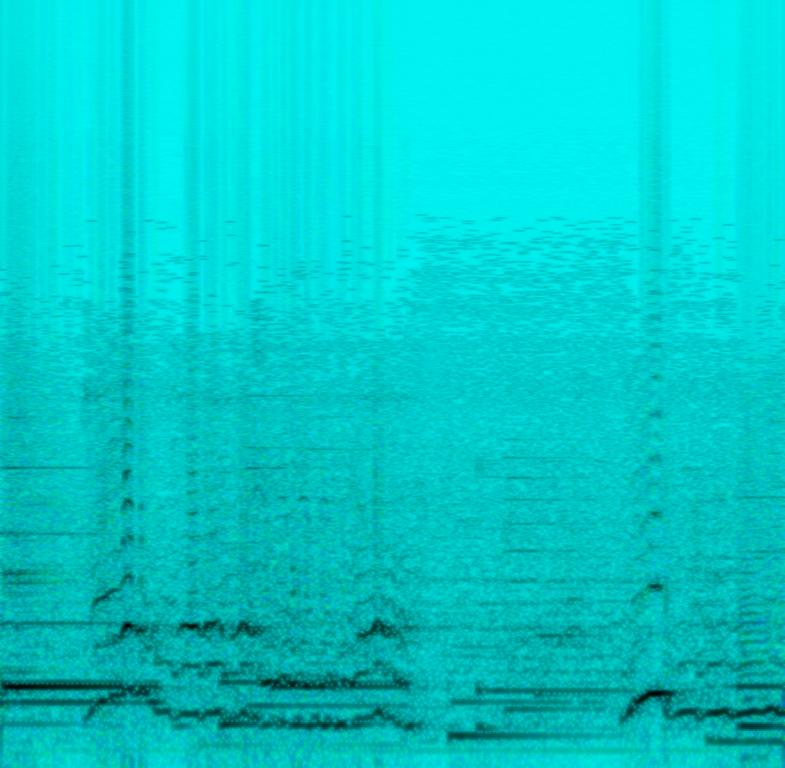
A female vocalist sings this song. There are two separate tracks where the vocalists sing very low notes in the former and high notes in the latter with  ukelele accompaniment. The voice is controlled and melodious but the tracks are unrelated.